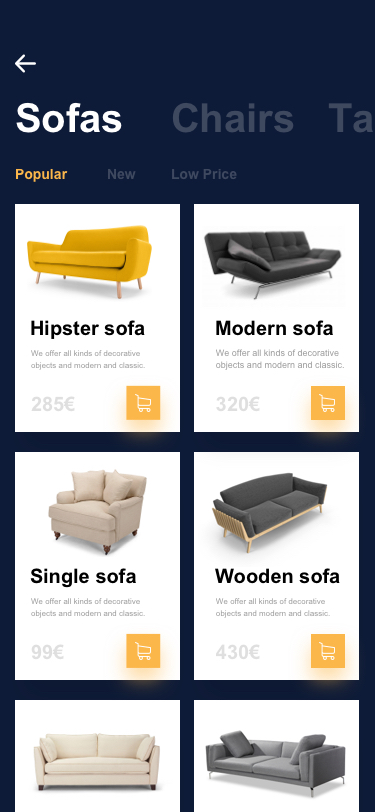
Text in this UI design:
Sofas
Chairs
Tables
285€
Hipster sofa
We offer all kinds of decorative objects and modern and classic.
99€
Single sofa
We offer all kinds of decorative objects and modern and classic.
430€
Wooden sofa
We offer all kinds of decorative objects and modern and classic.
320€
Modern sofa
We offer all kinds of decorative objects and modern and classic.
Normal sofa
Grey sofa
Popular
New
Low Price